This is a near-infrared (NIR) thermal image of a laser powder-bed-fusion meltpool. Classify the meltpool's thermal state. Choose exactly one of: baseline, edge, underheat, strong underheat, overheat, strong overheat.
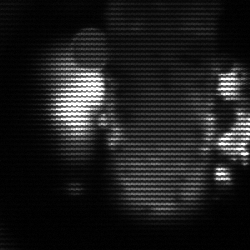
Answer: strong underheat